Question:
Got a listview where items need to make use of bold text, so a html delegate is the way to go. I looked around and found several solutions and out of them I made this code, but it has the issue that you can see in the gif, which shows the results with the use of the delegate and without.
'''
from PyQt4.QtCore import *
from PyQt4.QtGui import *
import sys
class HTMLDelegate(QStyledItemDelegate):
def __init__(self, parent=None):
super(HTMLDelegate, self).__init__(parent)
self.doc = QTextDocument(self)
def paint(self, painter, option, index):
painter.save()
options = QStyleOptionViewItemV4(option)
self.initStyleOption(options, index)
self.doc.setHtml(options.text)
options.text = ""
style = QApplication.style() if options.widget is None else options.widget.style()
style.drawControl(QStyle.CE_ItemViewItem, options, painter)
ctx = QAbstractTextDocumentLayout.PaintContext()
if option.state & QStyle.State_Selected:
ctx.palette.setColor(QPalette.Text, option.palette.color(
QPalette.Active, QPalette.HighlightedText))
textRect = style.subElementRect(QStyle.SE_ItemViewItemText, options)
painter.translate(textRect.topLeft())
self.doc.documentLayout().draw(painter, ctx)
painter.restore()
if __name__ == '__main__':
app = QApplication(sys.argv)
data = ['1','2','3','4','5','6','7','8','9']
main_list = QListView()
main_list.setItemDelegate(HTMLDelegate())
main_list.setModel(QStringListModel(data))
main_list.show()
sys.exit(app.exec_())
'''
Here are <URL> versions
I dont use sizeHint, since through my testing it didnt feel like it was affecting this behavior.
Some attribute is positioning the text wrongly, I have been able to partly counter it with:
'self.doc.setDocumentMargin(0)'
the default margin is 4, and then move the whole item bit to the right
'''
rect = options.rect
options.rect = QRect(rect.x()+3, rect.y(), rect.width(), rect.height())
'''
But I dont think it addresses the cause of this issue, it just masks it and it becomes a problem again once you try add <URL>
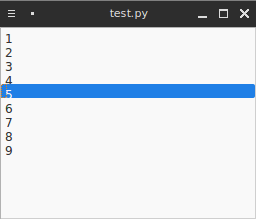
Answer: this one is now the one I use
'''
from PyQt5.QtCore import *
from PyQt5.QtWidgets import *
from PyQt5.QtGui import *
import sys
class HTMLDelegate(QStyledItemDelegate):
def __init__(self, parent=None):
super().__init__()
self.doc = QTextDocument(self)
def paint(self, painter, option, index):
painter.save()
options = QStyleOptionViewItem(option)
self.initStyleOption(options, index)
self.doc.setHtml(options.text)
options.text = ""
style = QApplication.style() if options.widget is None else options.widget.style()
style.drawControl(QStyle.CE_ItemViewItem, options, painter)
ctx = QAbstractTextDocumentLayout.PaintContext()
print(QStyle.State_Selected)
if option.state & QStyle.State_Selected:
ctx.palette.setColor(QPalette.Text, option.palette.color(
QPalette.Active, QPalette.HighlightedText))
else:
ctx.palette.setColor(QPalette.Text, option.palette.color(
QPalette.Active, QPalette.Text))
textRect = style.subElementRect(
QStyle.SE_ItemViewItemText, options)
if index.column() != 0:
textRect.adjust(5, 0, 0, 0)
thefuckyourshitup_constant = 4
margin = (option.rect.height() - options.fontMetrics.height()) // 2
margin = margin - thefuckyourshitup_constant
textRect.setTop(textRect.top() + margin)
painter.translate(textRect.topLeft())
painter.setClipRect(textRect.translated(-textRect.topLeft()))
self.doc.documentLayout().draw(painter, ctx)
painter.restore()
def sizeHint(self, option, index):
return QSize(self.doc.idealWidth(), self.doc.size().height())
if __name__ == '__main__':
app = QApplication(sys.argv)
data = ['1','2','3','4','5','6','7','8','9']
main_list = QListView()
main_list.setItemDelegate(HTMLDelegate())
main_list.setModel(QStringListModel(data))
main_list.show()
sys.exit(app.exec_())
'''